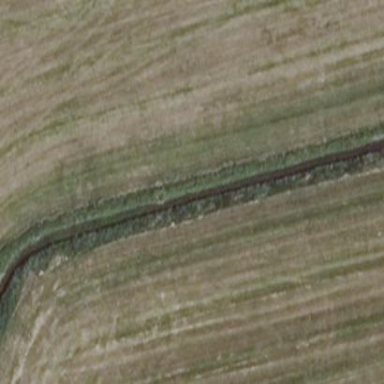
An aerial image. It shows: Area covered with grass.